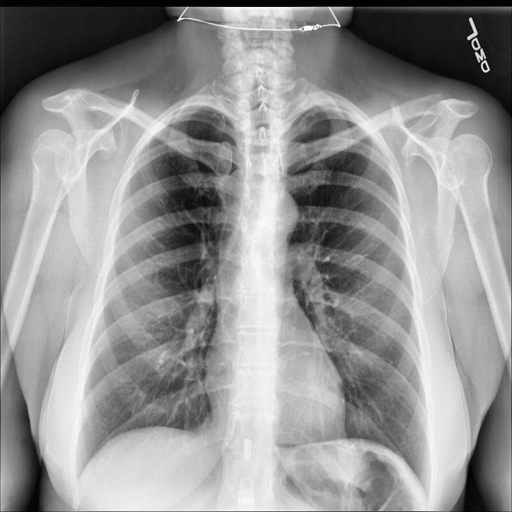
Finding: NORMAL